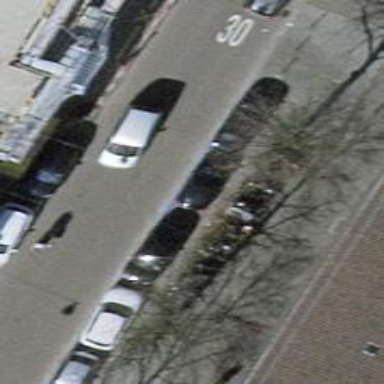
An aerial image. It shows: Bicycle parking area with stands.